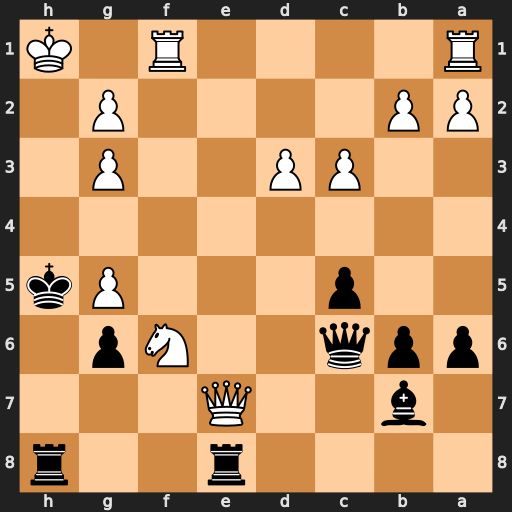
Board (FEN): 4r2r/1b2Q3/ppq2Np1/2p3Pk/8/2PP2P1/PP4P1/R4R1K
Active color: b
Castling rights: -
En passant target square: -
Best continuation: Kxg5+ Nh7+ Kh6